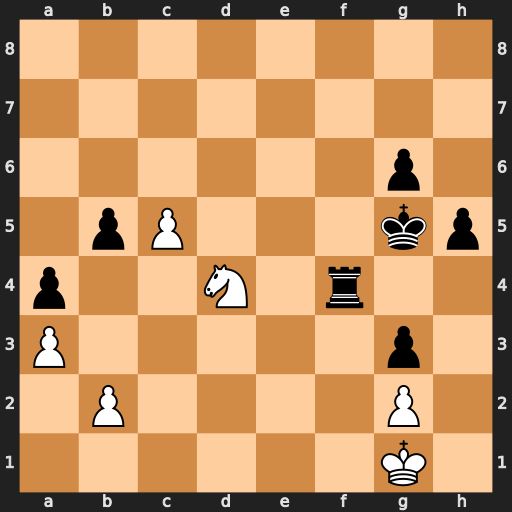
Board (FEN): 8/8/6p1/1pP3kp/p2N1r2/P5p1/1P4P1/6K1
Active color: w
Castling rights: -
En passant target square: -
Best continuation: Ne6+ Kf6 Nxf4